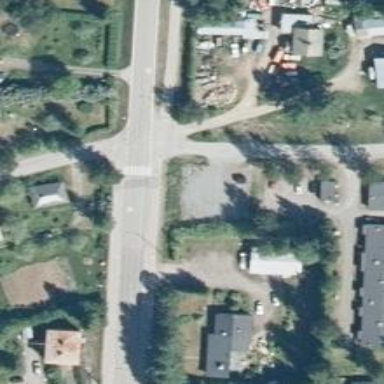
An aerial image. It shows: Asphalt footway with lane configuration.